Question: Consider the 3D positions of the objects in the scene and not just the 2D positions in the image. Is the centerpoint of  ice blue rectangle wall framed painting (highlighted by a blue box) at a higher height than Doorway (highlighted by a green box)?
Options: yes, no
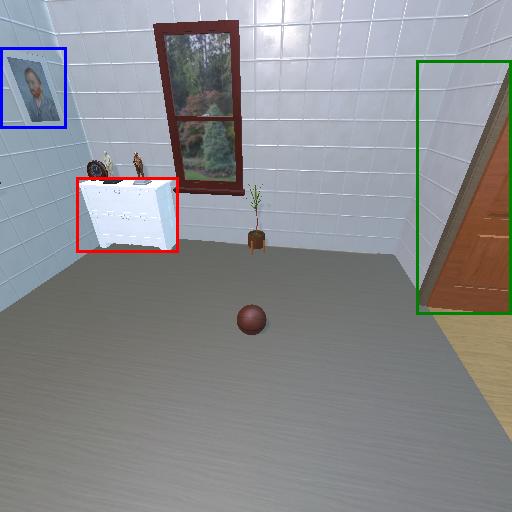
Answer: yes